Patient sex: M
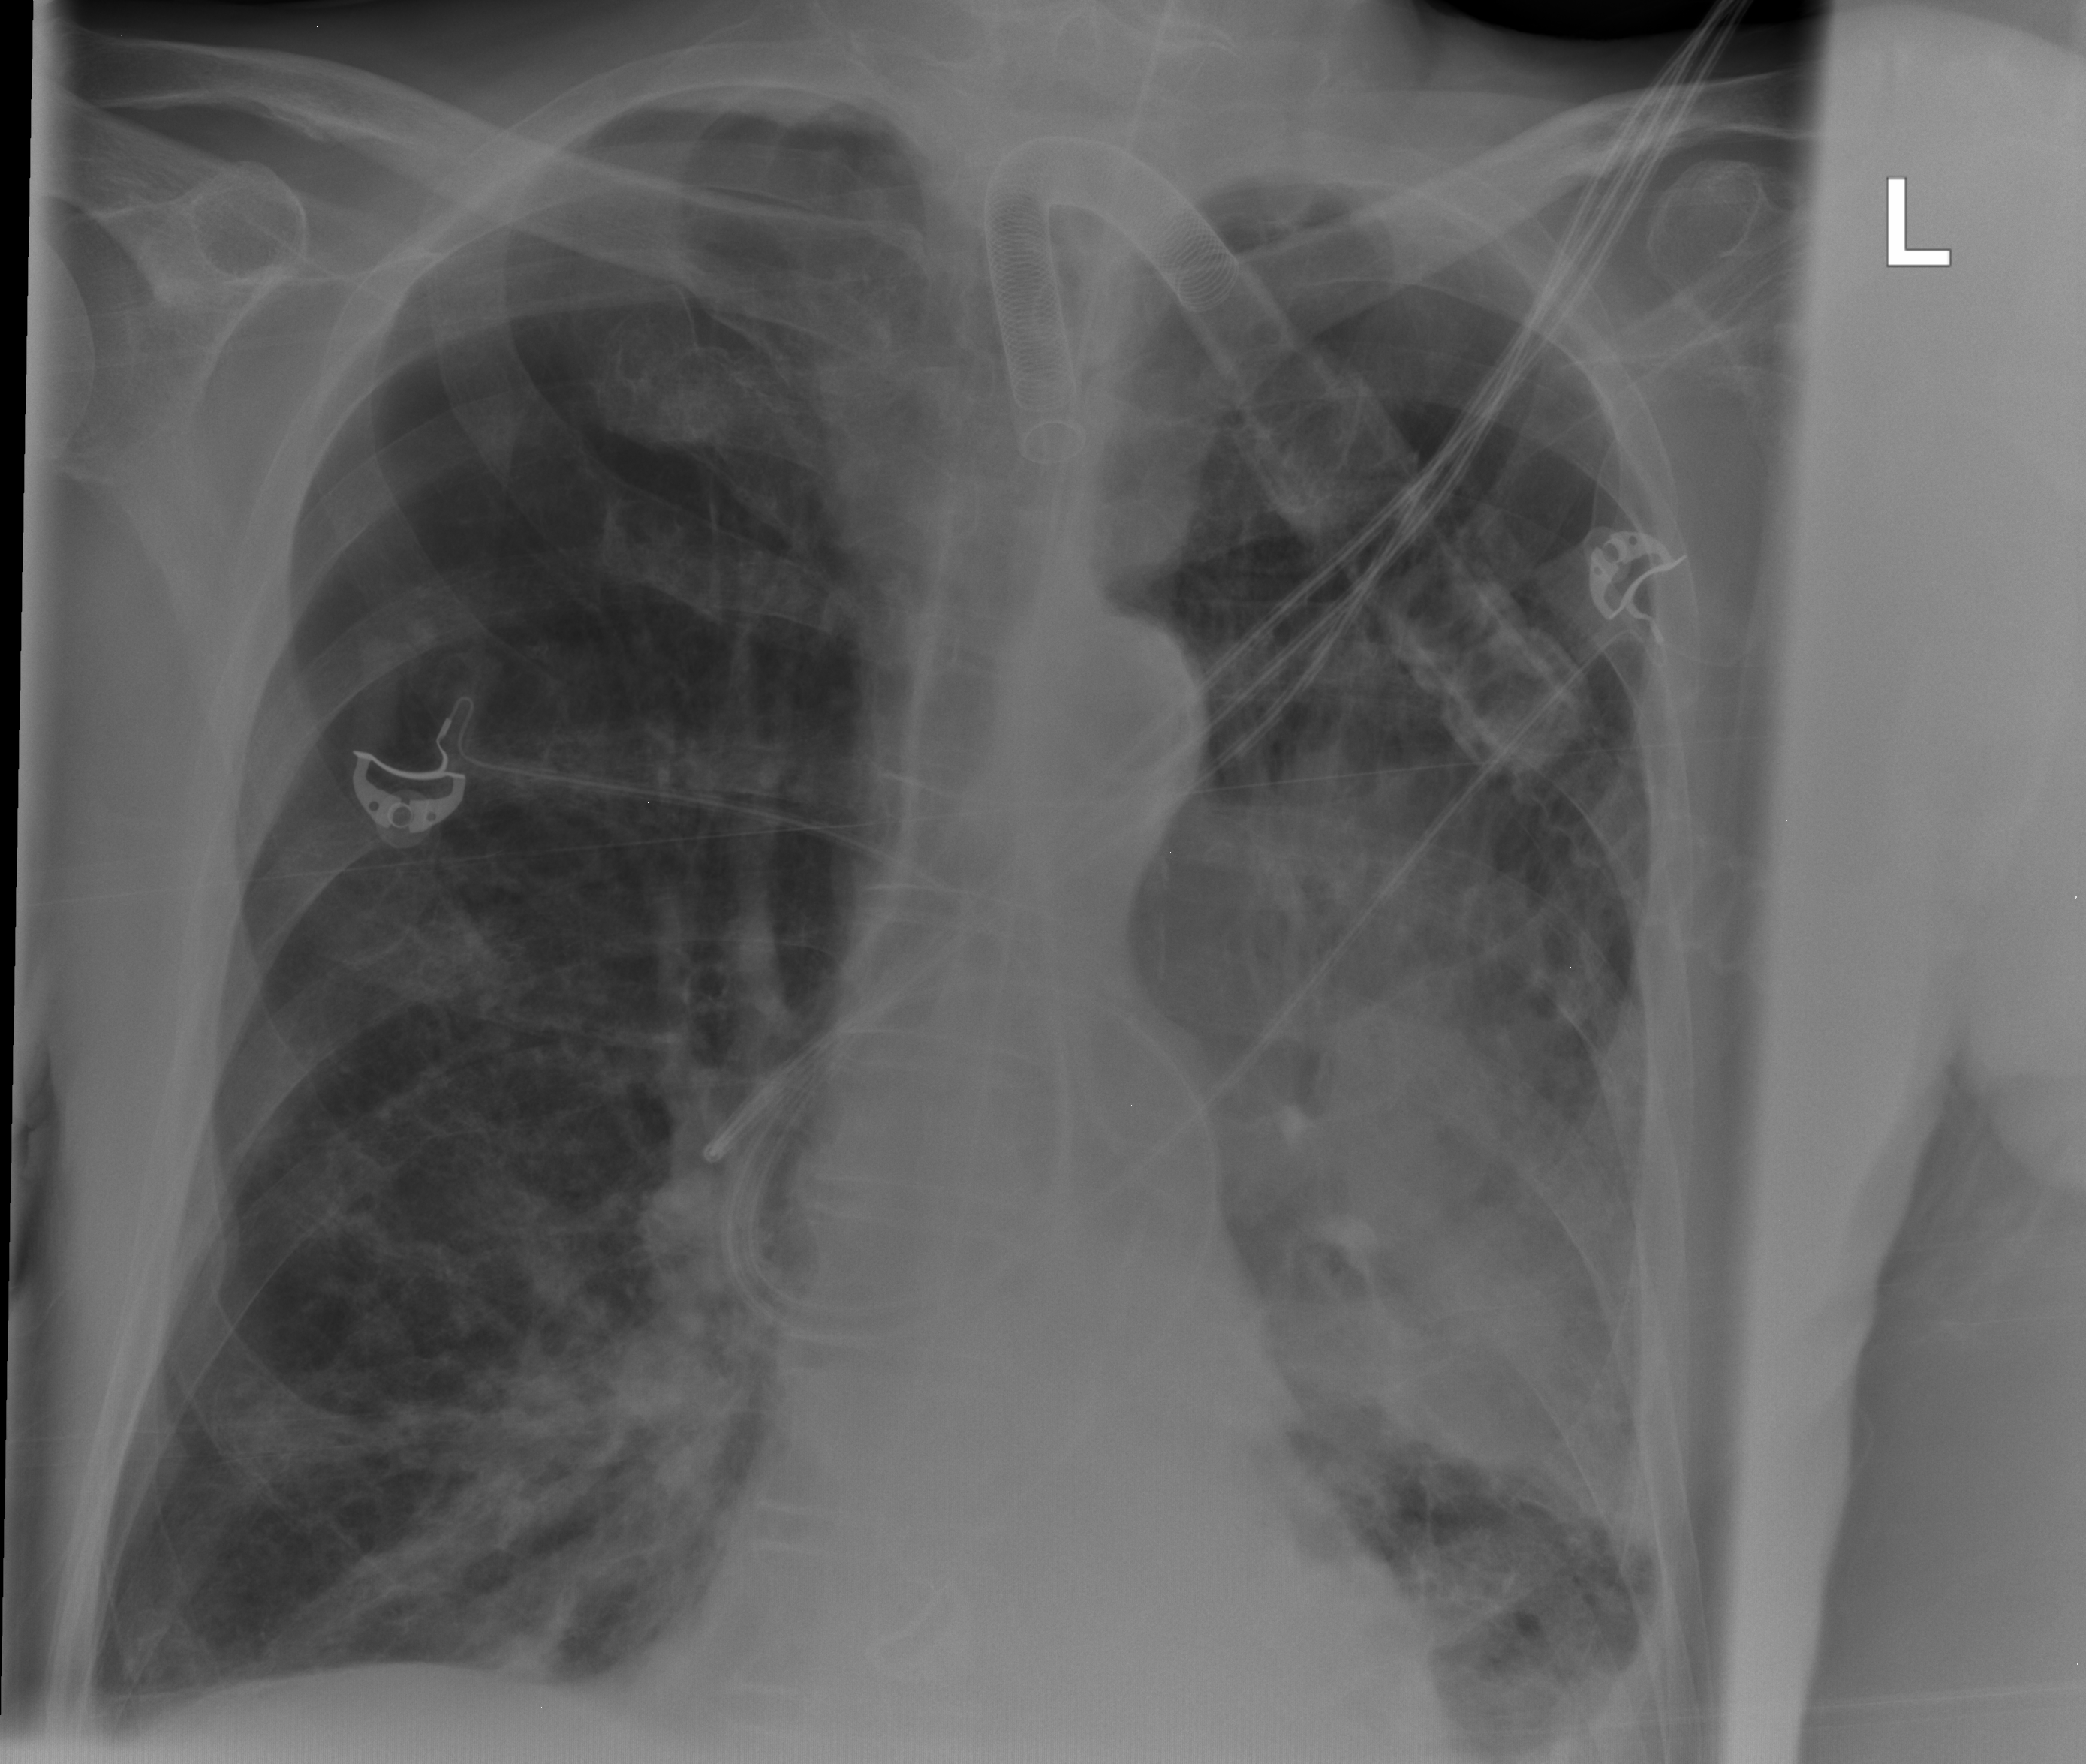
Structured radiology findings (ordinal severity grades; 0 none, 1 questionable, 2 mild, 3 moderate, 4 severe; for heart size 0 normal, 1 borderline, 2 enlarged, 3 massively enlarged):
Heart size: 0
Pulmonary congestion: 0
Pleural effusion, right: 0
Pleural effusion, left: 2
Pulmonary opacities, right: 2
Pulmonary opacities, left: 4
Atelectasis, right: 2
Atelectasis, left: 2